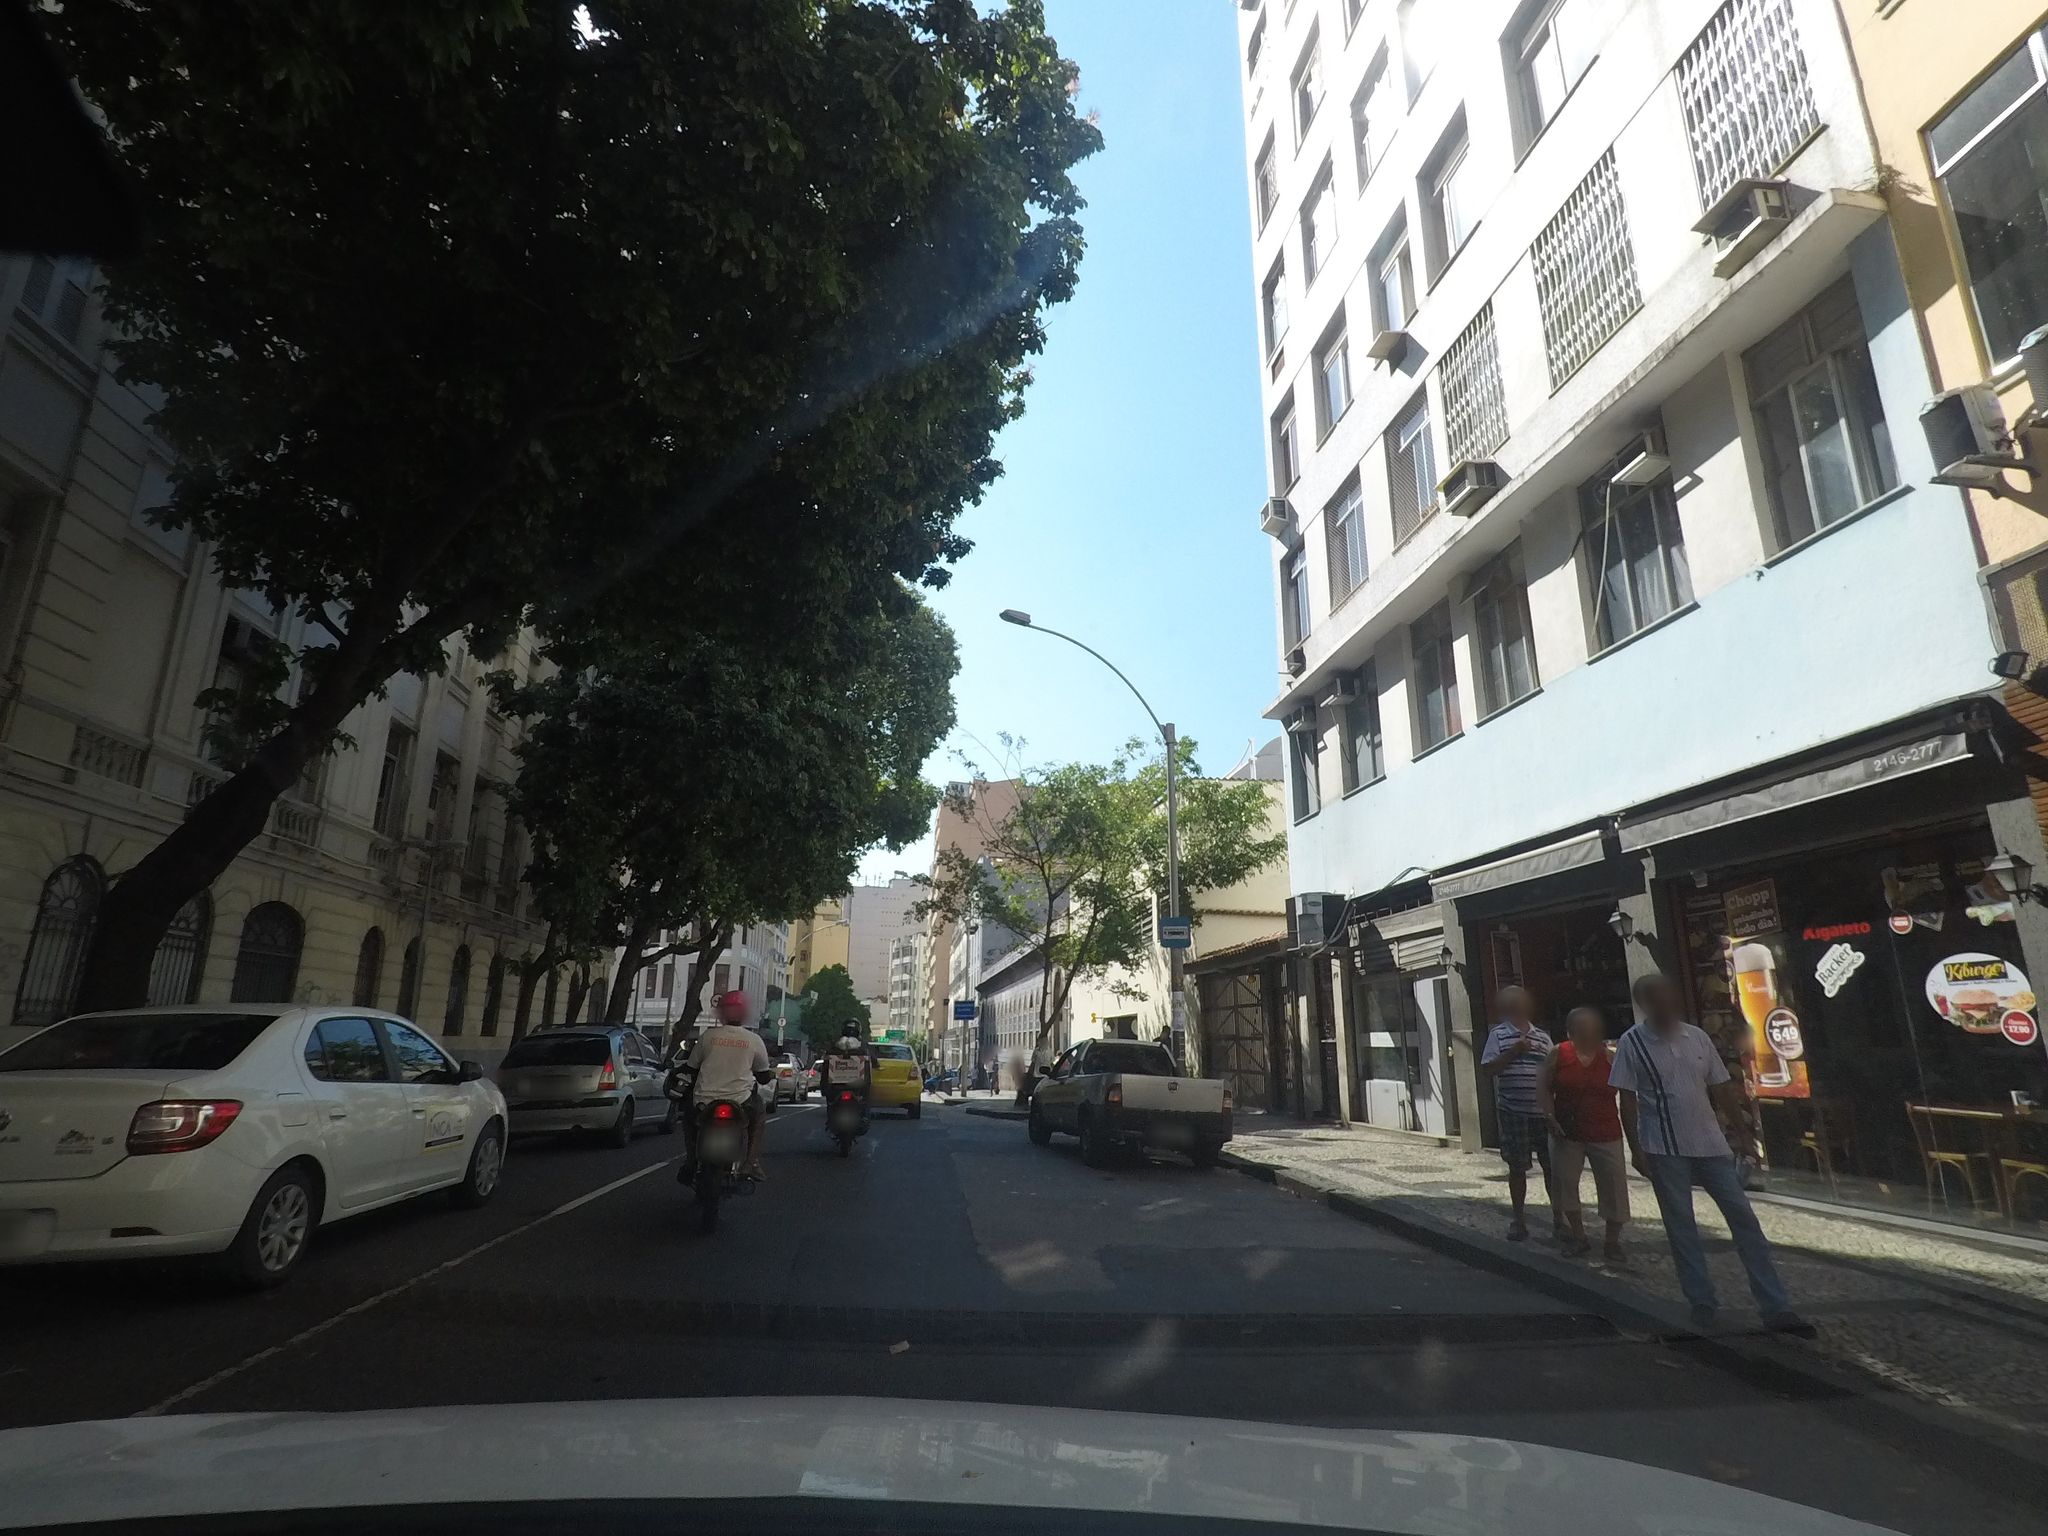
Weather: clear
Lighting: day
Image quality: good
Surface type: driving surface
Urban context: urban centre
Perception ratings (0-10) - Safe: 4.58, Lively: 9.3, Beautiful: 8.38, Boring: 1.31, Depressing: 2.6, Wealthy: 7.86